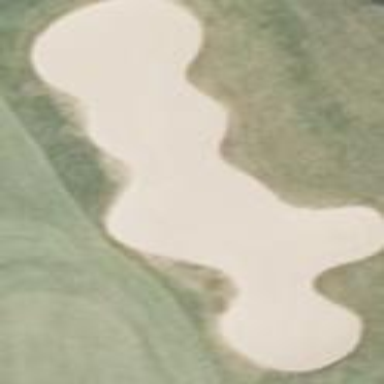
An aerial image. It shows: Golf bunker.